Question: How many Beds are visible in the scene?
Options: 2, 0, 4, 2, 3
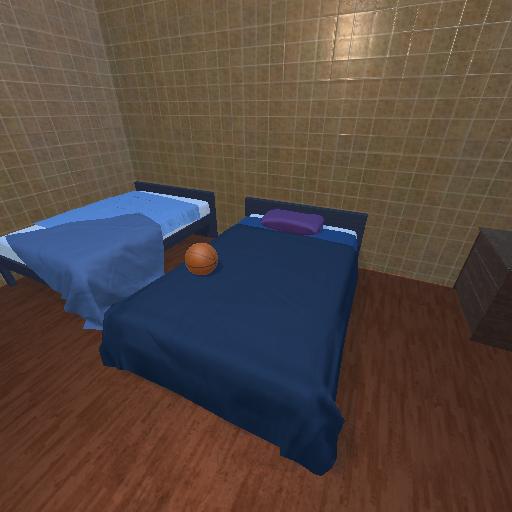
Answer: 2